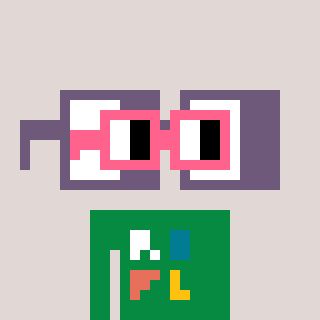
a pixel art character with square pink glasses, a glasses-shaped head and a green-colored body on a warm background